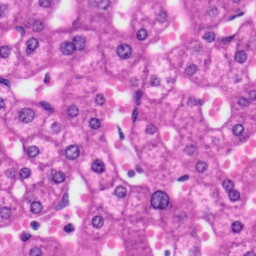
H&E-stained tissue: Liver